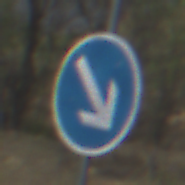
Verkehrszeichen: VorgeschriebeneVorbeifahrtRechts
Umgebung: Outdoor, Nature
Tageszeit: Midday
Wetter: PartlyCloudy
Licht: Natural
Jahreszeit: Autumn
Kontrast: HighContrast